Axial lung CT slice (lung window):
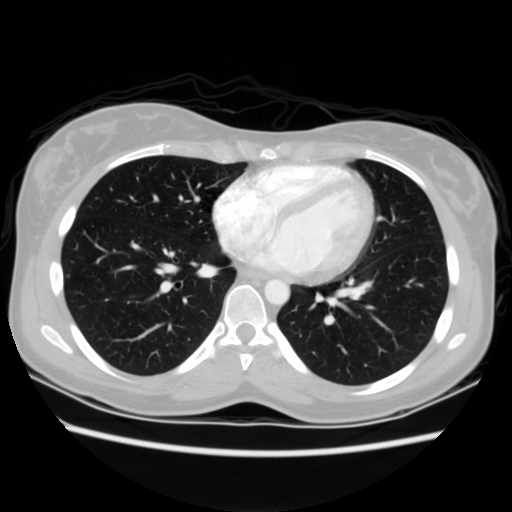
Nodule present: no